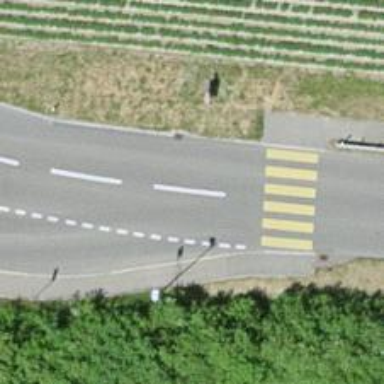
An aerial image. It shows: Secondary road with asphalt surface. There is sidewalk on the left side.